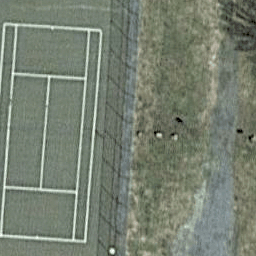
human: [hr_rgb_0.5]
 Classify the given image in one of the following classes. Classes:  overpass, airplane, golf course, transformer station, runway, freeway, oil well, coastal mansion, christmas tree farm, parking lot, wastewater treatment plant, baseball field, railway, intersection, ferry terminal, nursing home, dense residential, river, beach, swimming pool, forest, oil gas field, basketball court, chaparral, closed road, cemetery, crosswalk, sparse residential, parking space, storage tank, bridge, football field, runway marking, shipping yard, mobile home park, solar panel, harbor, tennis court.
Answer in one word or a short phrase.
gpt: tennis court